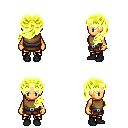
a pixel art fantasy rpg character, female body template, human, tanned skin, leather chest armor, gold greaves, gold princess hairstyle, bracelets, black shoes, four views (front, back, left, right), 2x2 character sprite sheet, small pixel art, hard edges, no anti-aliasing